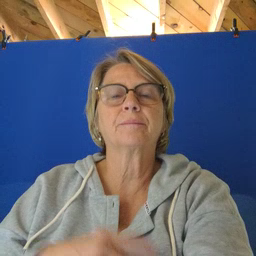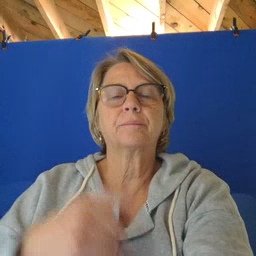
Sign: like